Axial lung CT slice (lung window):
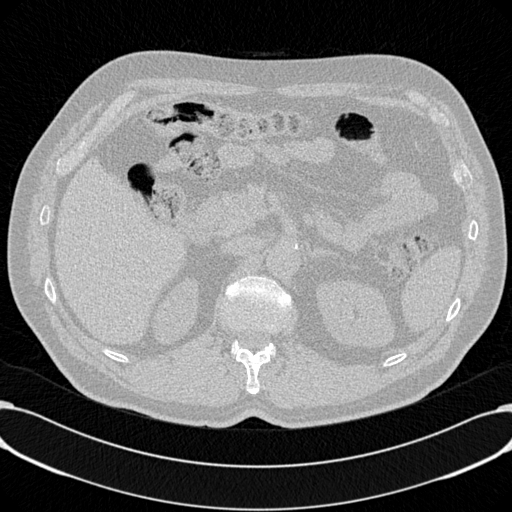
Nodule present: no